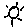
Label: sun